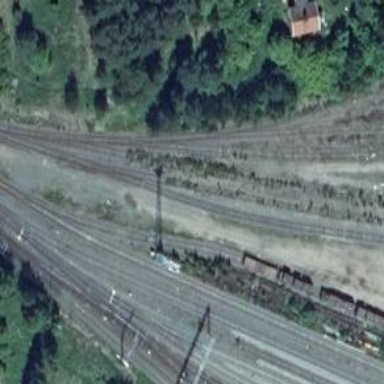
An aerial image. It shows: Disused railway yard.